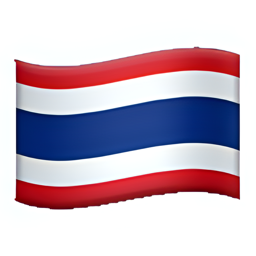
Name: flag for thailand
Emoji: 🇭🇹
Group: Flags
Sub-group: country-flag